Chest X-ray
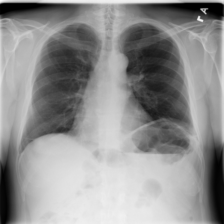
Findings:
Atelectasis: positive
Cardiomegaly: negative
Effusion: negative
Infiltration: negative
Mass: negative
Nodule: negative
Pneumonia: negative
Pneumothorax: negative
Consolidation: negative
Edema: negative
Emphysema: negative
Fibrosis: negative
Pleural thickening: negative
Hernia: negative